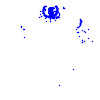
Particle: kaon